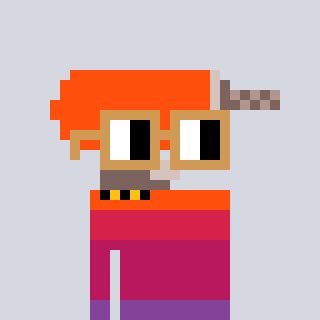
a pixel art character with square brown glasses, a drill-shaped head and a bege-colored body on a cool background